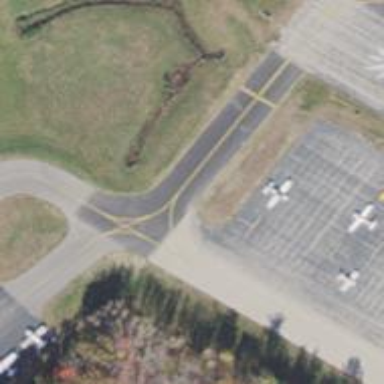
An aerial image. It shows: View of taxiway at the airport.